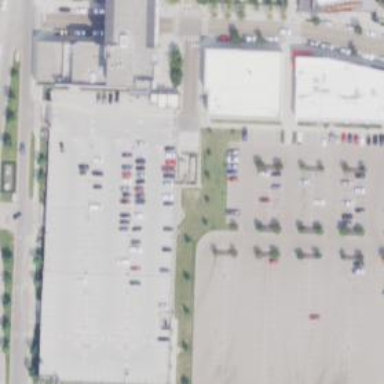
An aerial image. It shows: Multi-storey garages used as parking facilities.